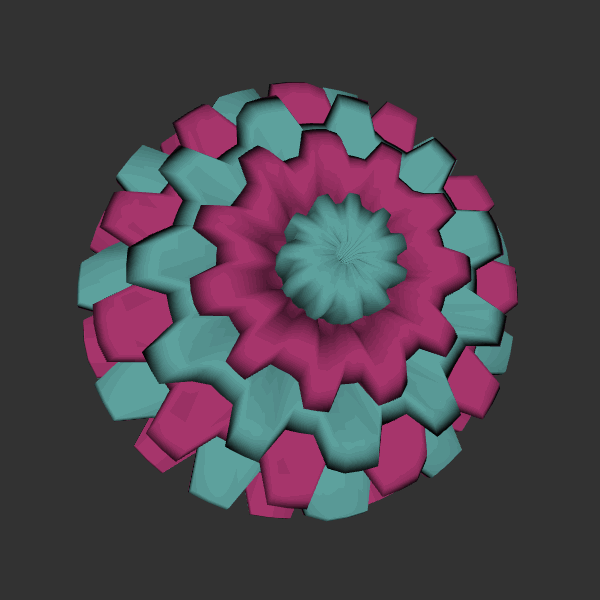
Background: dark